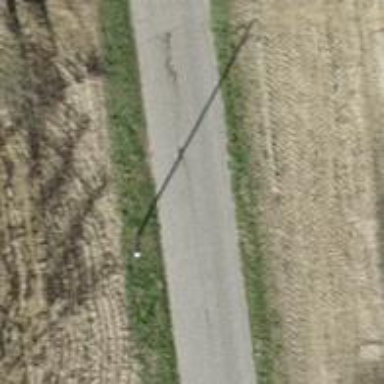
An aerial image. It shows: Straight power pole.